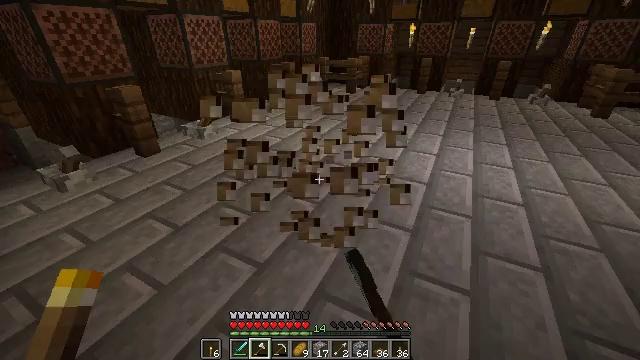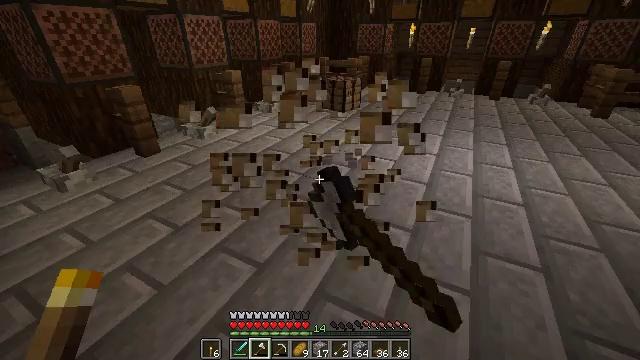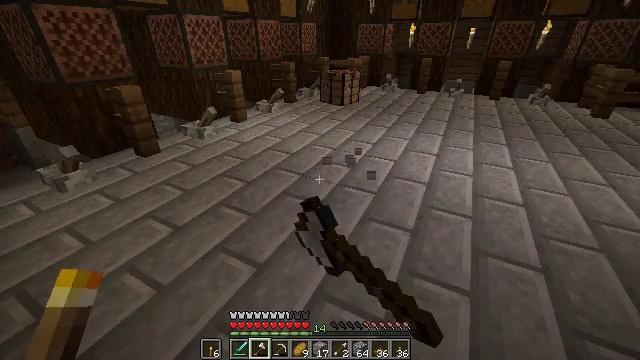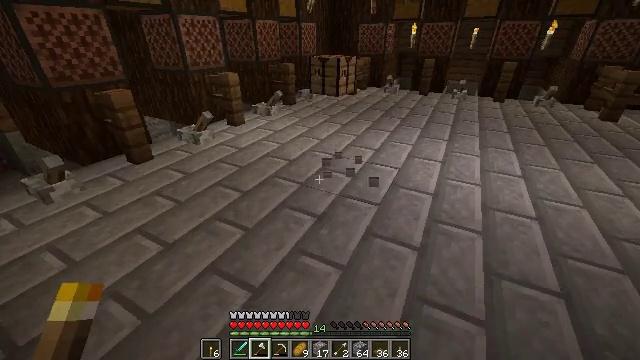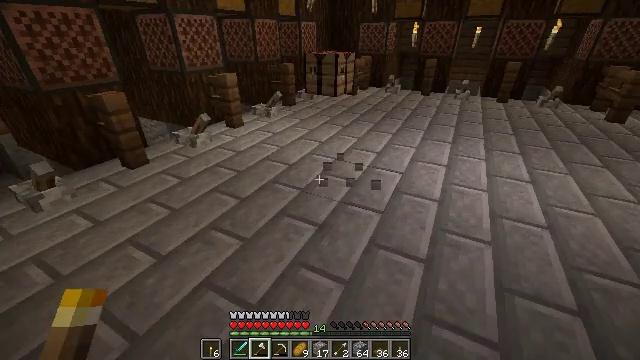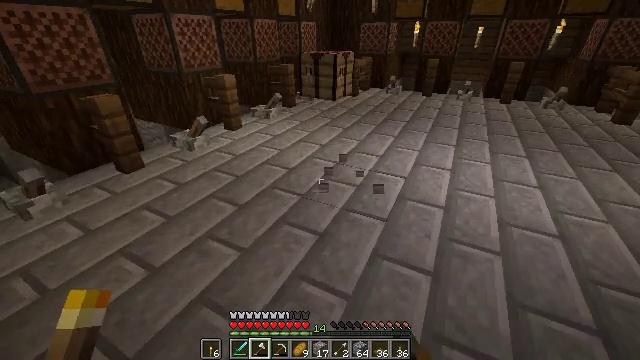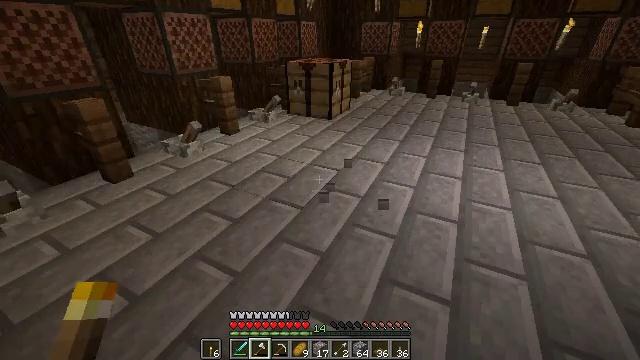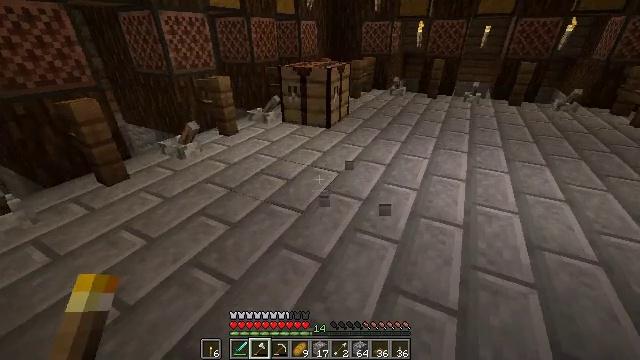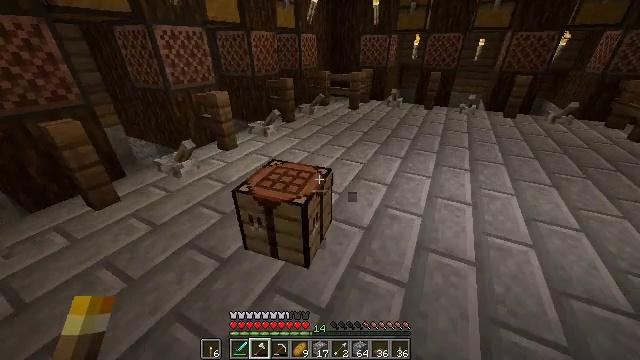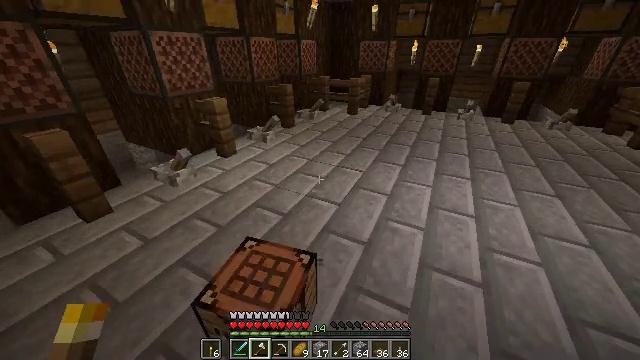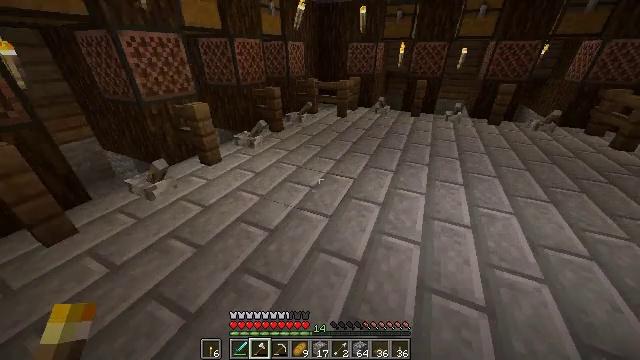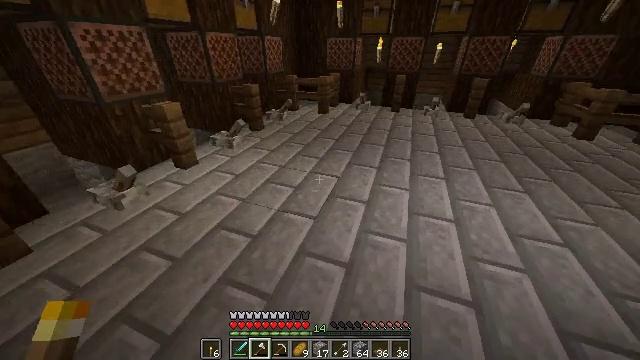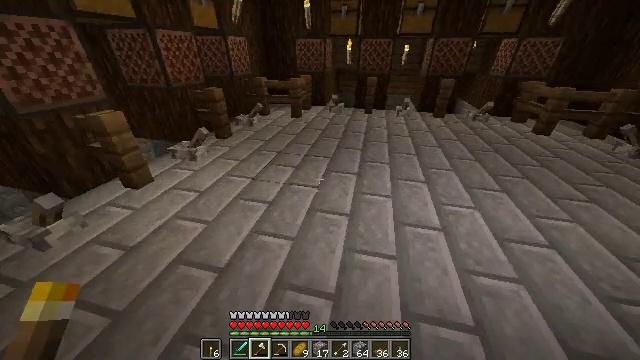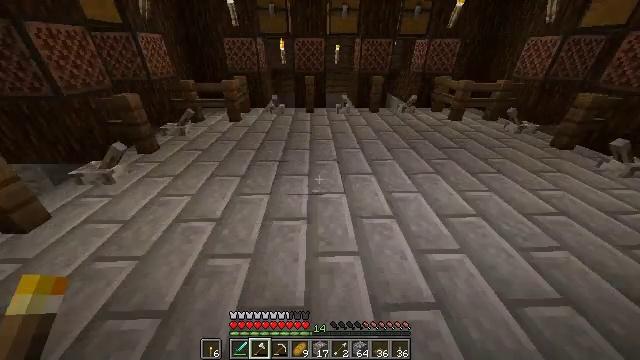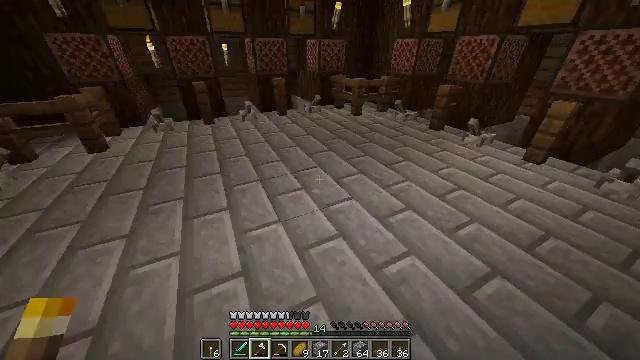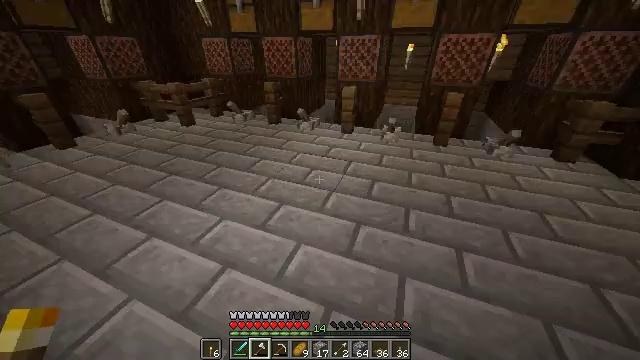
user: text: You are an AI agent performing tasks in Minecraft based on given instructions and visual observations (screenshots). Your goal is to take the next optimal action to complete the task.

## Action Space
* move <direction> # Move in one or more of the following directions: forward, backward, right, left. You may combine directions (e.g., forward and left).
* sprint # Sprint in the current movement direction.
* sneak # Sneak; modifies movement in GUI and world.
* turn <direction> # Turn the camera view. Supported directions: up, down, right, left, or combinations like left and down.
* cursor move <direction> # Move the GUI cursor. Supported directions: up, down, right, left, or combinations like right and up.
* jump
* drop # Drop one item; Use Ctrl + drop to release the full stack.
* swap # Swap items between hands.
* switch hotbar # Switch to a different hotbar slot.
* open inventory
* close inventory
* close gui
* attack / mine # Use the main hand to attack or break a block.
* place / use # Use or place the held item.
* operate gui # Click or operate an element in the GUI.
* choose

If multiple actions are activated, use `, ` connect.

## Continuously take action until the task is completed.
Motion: motion action
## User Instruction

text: Gather grass block for landscaping.
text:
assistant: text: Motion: attack / mine
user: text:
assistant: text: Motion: move forward, attack / mine
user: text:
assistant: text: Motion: move forward, attack / mine
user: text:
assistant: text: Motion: move forward, attack / mine
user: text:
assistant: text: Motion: move forward
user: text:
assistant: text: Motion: move forward
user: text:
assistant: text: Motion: move forward, sprint
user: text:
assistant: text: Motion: move forward, sprint
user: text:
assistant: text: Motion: move forward, sprint
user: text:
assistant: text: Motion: move forward, sprint, turn right
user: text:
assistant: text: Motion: move forward, turn right and down
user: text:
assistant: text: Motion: move forward, turn right
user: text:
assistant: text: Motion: move forward, turn right
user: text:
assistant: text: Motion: move forward, sprint, turn right
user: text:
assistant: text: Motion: move forward, sprint, turn right
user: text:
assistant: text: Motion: move forward, sprint, turn right
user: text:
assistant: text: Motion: move forward, turn right and up
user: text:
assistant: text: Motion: move forward, turn right and up
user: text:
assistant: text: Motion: move forward, turn right
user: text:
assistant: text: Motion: move forward, sprint
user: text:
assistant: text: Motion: move forward, sprint
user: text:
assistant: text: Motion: move forward, sprint
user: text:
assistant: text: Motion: move forward, sprint, turn right
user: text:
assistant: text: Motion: move forward, turn right
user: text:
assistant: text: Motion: move forward, turn right
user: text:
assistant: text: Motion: move forward and move right, turn right
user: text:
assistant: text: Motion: move forward and move right, turn right
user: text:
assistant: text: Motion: move forward and move right, turn right and up
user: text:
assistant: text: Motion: move forward and move right, turn up
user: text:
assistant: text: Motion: move forward, sprint, turn left